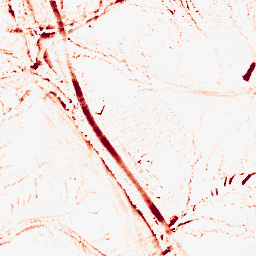
Category: morphological
Decomposition family: morphological
Decomposition parameters: operation: opening
size: 5
Upsampling method: bicubic
Upsampling parameters: scale: 4
Upsampling scale: 4